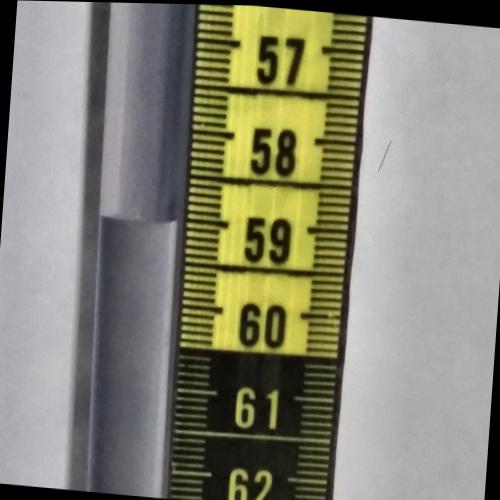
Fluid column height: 59.0 cm